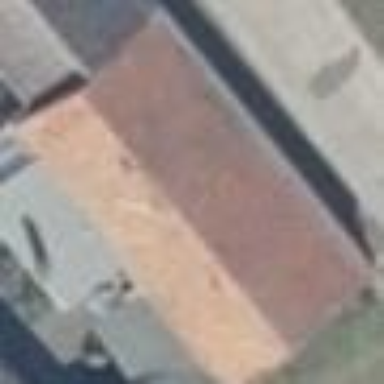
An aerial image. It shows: Gabled house with red roof oriented along its structure.